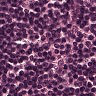
Metastatic tissue present: no